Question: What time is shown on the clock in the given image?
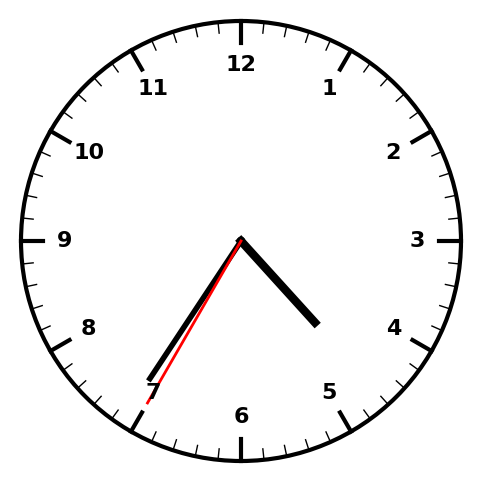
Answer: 04:35:35